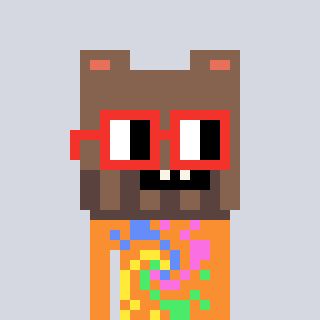
a pixel art character with square red glasses, a bear-shaped head and a orange-colored body on a cool background